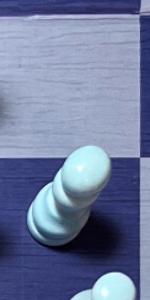
Label: Pawn_White